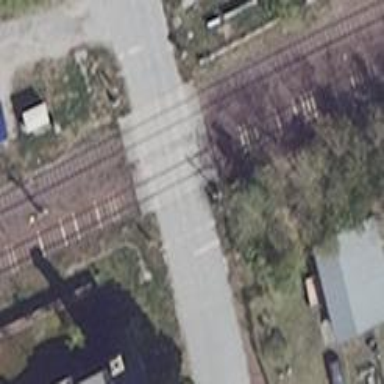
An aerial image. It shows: Level crossing along the railway.